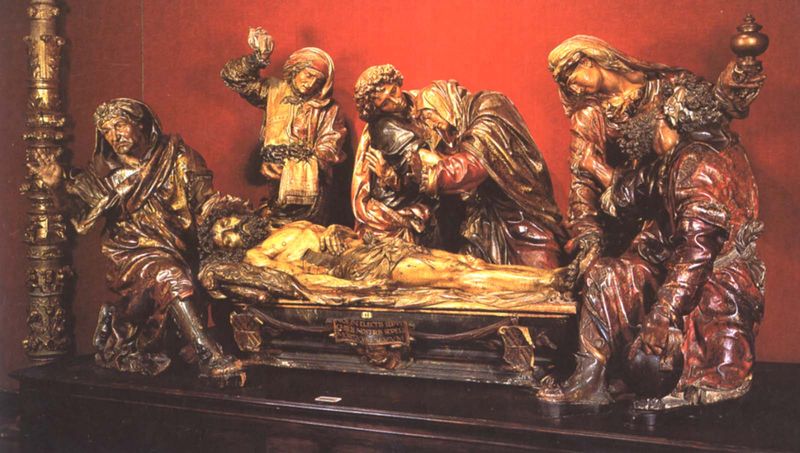
Titel: Grablegung Christi
Künstler: Juan de Juní
Schlagwörter: blätter, hand, mann, nackt, gelb, menschen, braun, holz, säule, rot, tuch, bart, bibel, falten, johannes, leiche, tod, tot, trauer, hände, kirche, gold, locken, schrift, liegen, farben, figuren, metall, bronze, bemalt, schild, gefäß, religion, weinen, beten, salbung, schnitzerei, wappen, sarg, christus, grab, jesus, leichnam, leid, gefasst, jünger, maria, magdalena, salbgefäß, schrein, grablegung, klagen, sarkophag, weh, klage, weihung, dornenkreuz, schilkd